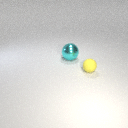
large cyan metal sphere behind small yellow rubber sphere